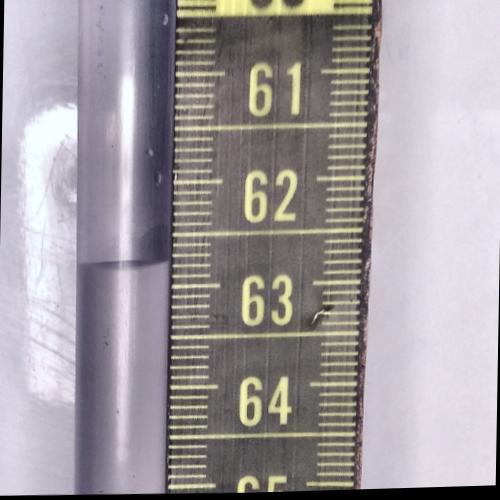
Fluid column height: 62.8 cm